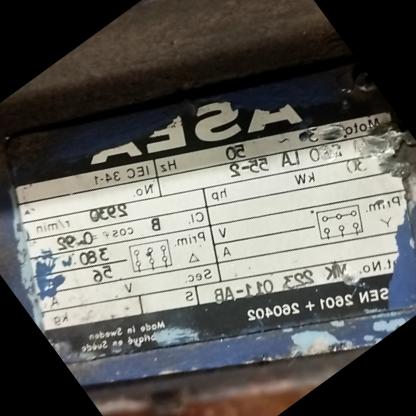
Klasa: tabliczka-znamionowa